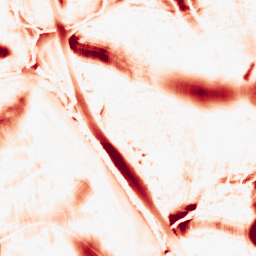
Category: morphological
Decomposition family: morphological_ellipse
Decomposition parameters: operation: opening
width: 50
height: 50
Upsampling method: bilinear
Upsampling parameters: scale: 2
Upsampling scale: 2